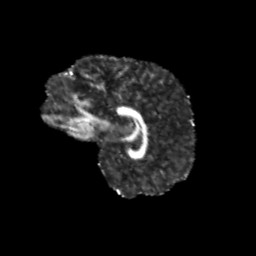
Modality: FA
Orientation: sagittal
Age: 11
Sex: male
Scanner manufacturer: siemens
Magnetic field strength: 3 T
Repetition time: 3.8 s
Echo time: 0.07 s